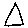
Label: triangle